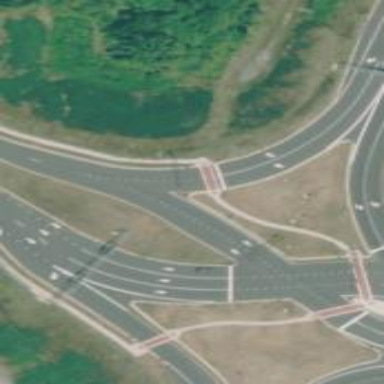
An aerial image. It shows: Motorway link with asphalt surface leading to diverging diamond interchange (DDI).